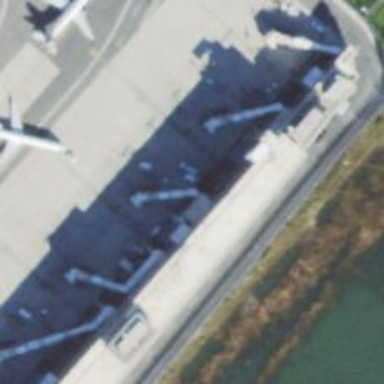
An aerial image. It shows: Airport gate.